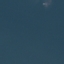
Land use / land cover: SeaLake